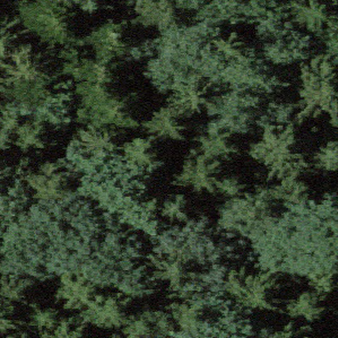
Label: other